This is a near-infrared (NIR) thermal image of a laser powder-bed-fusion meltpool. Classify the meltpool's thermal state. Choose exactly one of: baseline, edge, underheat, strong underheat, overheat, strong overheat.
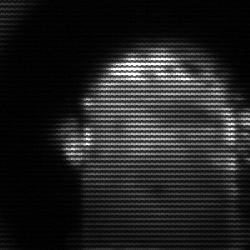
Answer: baseline